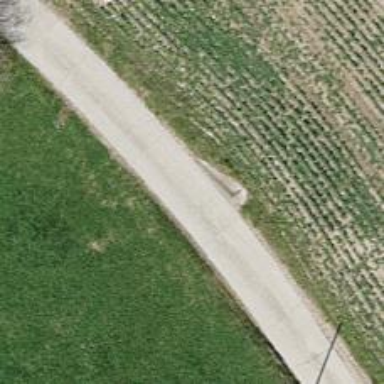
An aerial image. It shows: Service road with concrete surface. The track type is grade 1.